Question: I have made a code which runs perfectly fine in a single file but when I try to split the code into two .c and one .h file the
How can I split this code into the .c and .h file such that the error of undefined reference does not pop and code runs smoothly?
I just need the split .c and .h files,I can make the .mk file, I am a beginner in makefile.
Here the command line argument is the name of the file from which the code reads information-.
The error while running the makefile(4 .c and 1 .h files) is in the screenshot below:

employeeinfo.txt file has these contents (user name, ID, password, casualleave, medical leave, earned leave)
'''
Ramesh,QW120345,PO56,10,15,7
Rajesh,QW120905,IO56,10,15,7
Kajal,JI456987,IWQ9,10,15,7
Harleen,HJ782013,ZM12,10,15,7
Jim,BN784569,KL45,10,15,7'
'''
Code:
'''
#include<stdio.h>
#include<stdlib.h>
#include<string.h>
#include<ctype.h>
//this code works on ZERO INDEXING
int linematched;//global variable which stores the variable
void main2();//this containsthe main part of the code workings,its pupose is explained below just before the function
void final_print();//prints the details of the user on quitting the wizard
void quit();//this is one function which handles the termination of code prompting the user to take another trail
void again();//this function handles the login if user wishes to take another leave
void table(char file_n[]);//populating the structure from data elements from the file by using specific delimiter
int login();//this function verifies the password with the one present in the file database
int deduction(int linematched,int days,int type_of_leave);//this performs another validation and deducts the days user desires for taking the leave
struct Empdetials
{
char name[25];
char id[9];//onr extra character to store /n
char password[5];
int casual;//casual,medical,earned leave as per the question
int medical;
int earned;
}emp[5];//declaring array of structures which will later be populated using table() function
void main(int argc,char *argv[])//command line arguments takes the name of the file to be read
{
char file_name[30];
strcpy(file_name,argv[1]);
printf("%s
",file_name);
table(file_name);//calling the function to initiate the process of filling a structure with all the data from the files
printf("--------------------------------HELLO-------------------------------
");
printf("----------------------WELCOME TO LEAVE MANEGMENT SYSTEM--------------
");
main2();//the use of this is explained below
}
/*main function has a call to table() and invoking main() for re-login used to reset the structure and the deductions were lost,so I copied
everything of the main function into another function called main2() which is basically the amin function without he table() invoking so the
structure is not resetted after every call from again() and quit() during Re-login and structure keeps a track of the deductions that happened and
in this way I also removed the Welcome sentence to the same user,but he main reason is to avoid rewriting of the structure on every call
and losing the deduction data*/
void main2()
{
int casualm=10;//defining the maximum possible leaves here
int medicalm=15;
int earnedm=7;
int leave_days=0;//handles the number of leaves that a user will enter
int choice=0;//type of leave is handled by this variable 1 is casual,2 is emergency,3 is earned
int log=0;//CHECKS IF LOGIN WAS SUCCESFULL OR NOT
int res=0;//CHECKS IF DEDUCTION WAS SUCCESFULL OR NOT
//-------------------------------------------------------------------------------------------------------------------------------------------------
//--------------------------------------------------------------------------------------------------------------------------------------------------
log=login();//login is invoked and log stores the value which determines wheter the ogin was succesful or not
if(log==1)//if log=1,implies that the login was succesful and the user was found
{
printf("PLEASE SELECT HE TYPE OF LEAVE YOU WANT TO TAKE
");
printf("1.CASUAL LEAVE
");
printf("2.MEDICAL LEAVE
");
printf("3.EARNED LEAVE
");
scanf("%d",&choice);
printf("PLEASE ENTER THE NUMBER OF LEAVES YOU WANT TO APPLY FOR
");
scanf("%d",&leave_days);
}
else
{
printf("SORRY THE LOGIN CREDENTIALS DON'T MATCH WITH ANY USER
");//when the login fails this message is displayed
again();//gives user another chance to take give the input
}
//first validation of the input values,this ompare the input with the largest value of holidays available
int flag=1;//this controls wheter the variable entetred is within the maximum limit and that decuction() function can be called
if(choice==1)
{
if(leave_days>casualm)
{
printf("THE ENTERED NUMBER OF DAYS CROSSES THE MAXIMUM LIMIT
");
again();
flag=0;
}
}
else if(choice==2)
{
if(leave_days>medicalm)
{
printf("THE ENTERED NUMBER OF DAYS CROSSES THE MAXIMUM LIMIT
");
again();
flag=0;
}
}
else if(choice==3)
{
if(leave_days>earnedm)
{
printf("THE ENTERED NUMBER OF DAYS CROSSES THE MAXIMUM LIMIT
");
again();
flag=0;
}
}
else
{
printf("sorry!! wrong input
");
again();
flag=0;
}
if(flag)//if the validation is succcesful the value of the variable remains 1 and this loop is entered
{
res=deduction(linematched,leave_days,choice);//if res==1 then thern the validation was succesful and then the deduction is called and parameter is passed
if(res==1)//if deduction was succesful then the
{
printf("DEDUCTION WAS SUCCESFUL
");
again();
//final_print();
}
}
}
//I am trying to convert the file to a structure and then use the structure to access the data and I'm also using files to store the information
extern void table(char file_n[])//this function is responsible for populating the structure by reading the file
{
printf("%s
",file_n);
FILE *fp;//definig a file pointer
char ch;
char line[256];//definig 256 here,any arbitary number can be used
char *token;//token pointer that points to the elements of a line
int tokenposition=0;//token here means the particular text separated by comma
int lineposition=0;//line here is the entire line which has entire details of the an emmployee
fp=fopen(file_n,"r");//opening the file in read mode as we are only accessing information and not rewrting it
//-------------------------------------------------------------------------------------------------------------------------------------------------
while(fgets(line,256,fp) !=NULL) //accessing the lines one by one and trying to recognize the end of a line
{
tokenposition=0;//when we tokenize the line we need the count to keep a track of where we are int he string
//printf("%s
",line);//used to check which line is not being read by the compiler
token = strtok(line,",");
//this seperates a line into token(entity) based on a delimiter,here the delimiter is a comma
//strtok-tring tokenization method
while(token != NULL)
{
switch(tokenposition)//acessing the required element through the tokenposition counter
{
case 0://NAME
strcpy(emp[lineposition].name,token);
break;
case 1://ID
strcpy(emp[lineposition].id,token);
break;
case 2://PASSWORD
strcpy(emp[lineposition].password,token);
break;
case 3://CASUAL LEAVE
emp[lineposition].casual=atoi(token);
break;
case 4://MEDICAL LEAVE
emp[lineposition].medical=atoi(token);
break;
case 5://EARNED LEAVE
emp[lineposition].earned=atoi(token);
break;
}
token =strtok(NULL,",");
tokenposition++;//to access the next token in the same line
}
lineposition++;//after all the tokens are put in a structure,wwe move to the next line and redo the entire process of reading a line
}
}
int login()
{
int i;//for the loop
char userid[9];//user ID int he majn function,this will be passed to the the login function
char userpassword[5];//user password in the main function
printf("ENTER YOUR 8 CHARACTER USER ID
");
scanf("%s",userid);
printf("ENTER THE 4 CHARACTER PASSWORD
");
scanf("%s",userpassword);
linematched=0;
for(i=0;i<5;i++)
{
if((strcmp(emp[i].id,userid)==0)&&(strcmp(emp[i].password,userpassword)==0))//checking if login credentils are corre3ct or wrong
{
linematched=i;
printf("WELCOME %s TO THE LEAVE MANEGMENT SYSTEM
",emp[linematched].name);
return 1;//TO INDICATE THAT USER WAS FOUND AND LOGIN WAS SUCCESFUL
break;
}
}
}
int deduction(int linematched,int days,int type_of_leave)//here all inputs are validated for the second time after the validation in main function
{
switch(type_of_leave)
{
case 1://casual leave
{
if(days>emp[linematched].casual)
{
printf("SORRY YOU HAVE EXHAUSTED YOUR LEAVE QUOTA
");
again();
return 0;
break;
}
else
{
emp[linematched].casual=emp[linematched].casual-days;
return 1;
break;
}
break;
}
case 2://medical leave
{
if(days>emp[linematched].medical)
{
printf("SORRY YOU HAVE EXHAUSTED YOUR LEAVE QUOTA
");
again();
return 0;
break;
}
else
{
emp[linematched].medical=emp[linematched].medical-days;
return 1;
break;
}
break;
}
case 3://earned leave
{
if(days>emp[linematched].earned)
{
printf("SORRY YOU HAVE EXHAUSTED YOUR LEAVE QUOTA
");
again();
return 0;
break;
}
else
{
emp[linematched].earned=emp[linematched].earned-days;
return 1;
break;
}
break;
};
};
}
void quit()
{
char ans[5];
printf("ARE YOU SURE YOU WANT TO QUIT THE WIZARD? Y OR N
");
scanf("%s", ans);
if (tolower(ans[0]) == 'y')
{
final_print();
printf("
");
printf("---THANK YOU FOR USING OUR PORTAL--
");
}
else
{
main2();
}
}
void again()
{
char ans1[5];
printf("SEARCH AGAIN USING ID AND PASSWORD? Y OR N
");
scanf("%s", ans1);
if (tolower(ans1[0]) == 'y')
{
main2();//FOR RE-LOGIN PROCESS
}
else
{
quit();
}
printf("
");
}
void final_print()
{
printf("----------------FINAL STATEMENT OF LEAVE OF EACH EMPLOYEE------------------------
");
int i;
for (i = 0; i < 5; i++)
{
printf("NAME : %s
",emp[i].name);
printf("USER ID : %s
",emp[i].id);
printf("CASUAL LEAVE LEFT : %d
",emp[i].casual);
printf("MEDICAL LEAVE LEFT : %d
",emp[i].medical);
printf("EARNED LEAVE LEFT : %d
",emp[i].earned);
}
printf("---------THANK YOU FOR USING LEAVE MANEGMENT PORTAL-----
");
}
'''
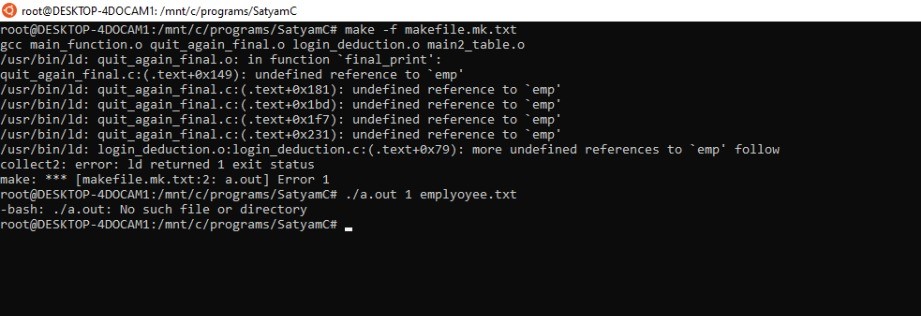
Answer: With
'''
struct Empdetials
{
char name[25];
char id[9];//onr extra character to store /n
char password[5];
int casual;//casual,medical,earned leave as per the question
int medical;
int earned;
}emp[5];
'''
you do basically two things in one step: (1) define 'struct Empdetials' and (2) define a variable 'emp'; Note that you cannot a global variable in a headerfile, at least if you intend to include this header file in different .c-files.
You will need to separate the definition of 'struct Empdetials', the declaration of a global variable 'emp' and the definition of this global variable in exactly one translation unit (i.e. exactly one '.c'-file). Note the 'extern'-keyword in 'emp.h', which that 'emp' will be once elsewhere (i.e. in emp.c later):
emp.h:
'''
struct Empdetials
{
char name[25];
char id[9];//onr extra character to store /n
char password[5];
int casual;//casual,medical,earned leave as per the question
int medical;
int earned;
};
extern struct Empdetials emp[5]; // declaration of emp
'''
emp.c:
'''
#include "emp.h"
struct Empdetials emp[5]; // definition of emp
int main() { ...
'''
again_final.c:
'''
#include "emp.h"
// Note: no struct Empdetials emp[5]; any more...
again() { ...
'''
login.c:
'''
#include "emp.h"
// Note: no struct Empdetials emp[5]; any more...
login() { ...
'''